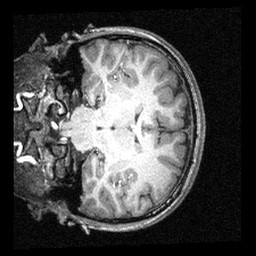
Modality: T1w
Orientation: coronal
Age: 15
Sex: male